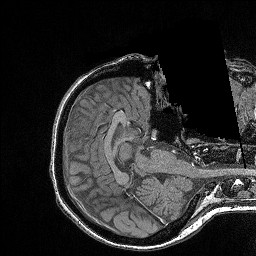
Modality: FLASH
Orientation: axial
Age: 24
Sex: female